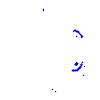
Particle: proton